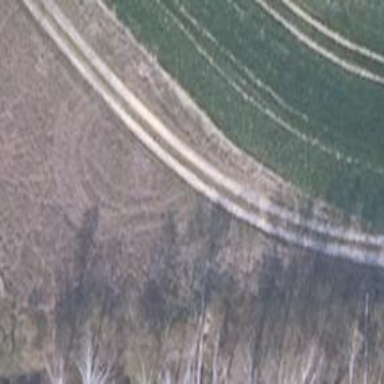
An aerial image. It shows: Track road with grade4 tracktype.